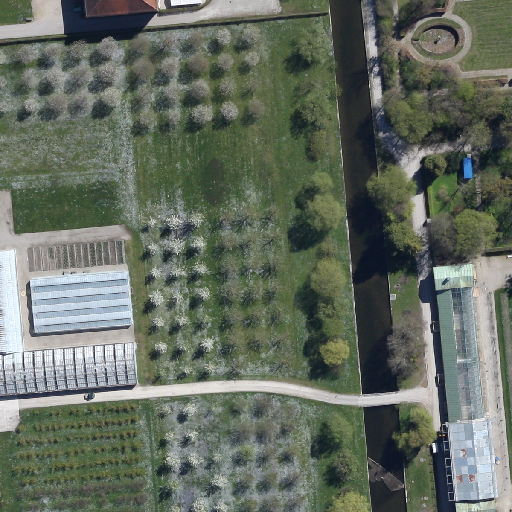
Referring expression: road